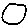
Label: circle